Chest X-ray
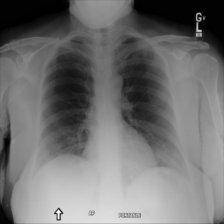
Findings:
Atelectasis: negative
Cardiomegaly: negative
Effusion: negative
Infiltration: negative
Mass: negative
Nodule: negative
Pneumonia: negative
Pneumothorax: negative
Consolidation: negative
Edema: negative
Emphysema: negative
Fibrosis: negative
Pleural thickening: negative
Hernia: negative